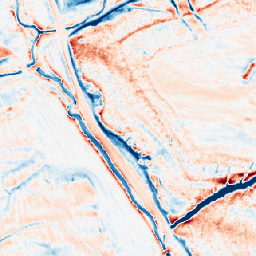
Category: classical
Decomposition family: gaussian_anisotropic
Decomposition parameters: sigma_x: 2
sigma_y: 5
Upsampling method: area
Upsampling parameters: scale: 4
Upsampling scale: 4